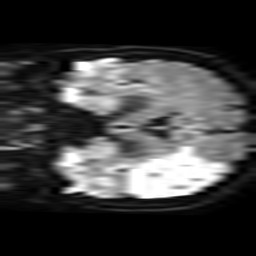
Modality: TRACE
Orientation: coronal
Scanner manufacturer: philips
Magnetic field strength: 3 T
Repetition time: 3.793 s
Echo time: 0.06119 s